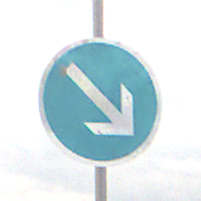
Verkehrszeichen: VorgeschriebeneVorbeifahrtRechts
Umgebung: Outdoor, Nature
Tageszeit: MorningAfternoon
Wetter: Overcast
Licht: Natural
Jahreszeit: NotSpecified
Kontrast: LowContrast